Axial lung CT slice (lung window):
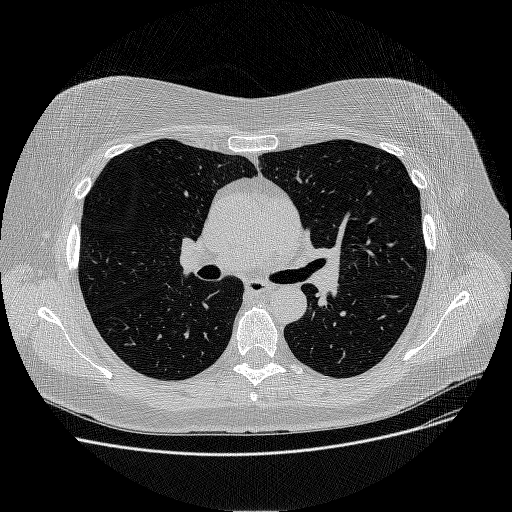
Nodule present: no